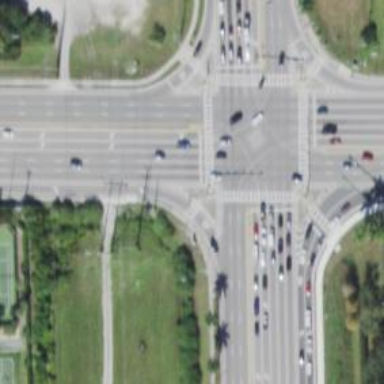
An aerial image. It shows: Footway that serves as traffic island.